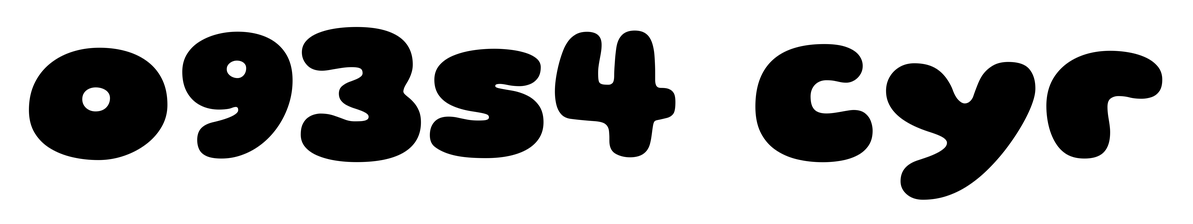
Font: Gluten_Black